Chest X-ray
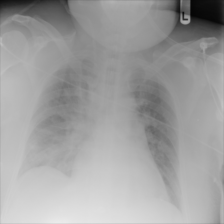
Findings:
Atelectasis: negative
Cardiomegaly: negative
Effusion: negative
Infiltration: negative
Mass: negative
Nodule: negative
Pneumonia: negative
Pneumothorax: negative
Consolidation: negative
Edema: negative
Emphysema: negative
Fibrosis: negative
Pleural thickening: negative
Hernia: negative